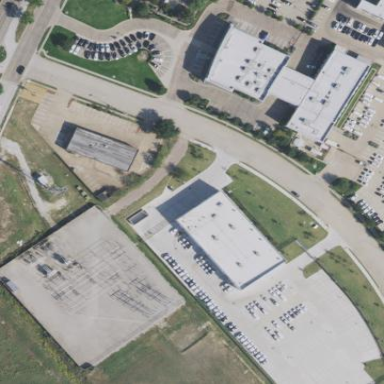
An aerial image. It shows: Outdoor distribution level power substation.